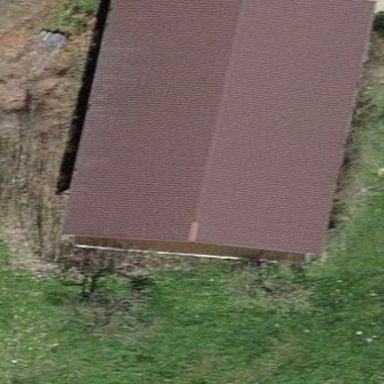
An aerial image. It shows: Farm building.